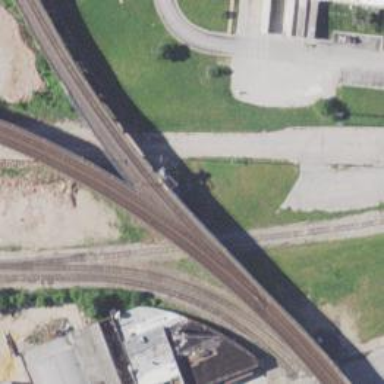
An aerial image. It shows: Railway junction.